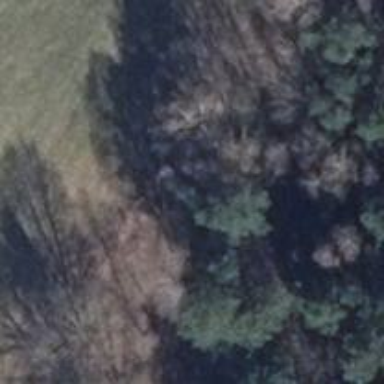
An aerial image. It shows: Hunting stand.